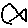
Label: fish